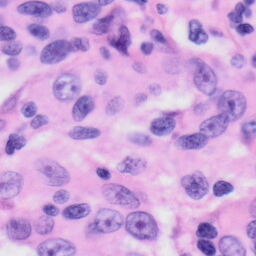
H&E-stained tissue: Skin